Question: I'm looking at MeVisLab's interface for generating views of data and I find that that way of viewing control structures is extremely intuitive.

It is especially the connected boxes I'm liking, is there any kind of framework that supplies this sort of interface. I know it can be done using Qt but beleave it takes ALOT of work.
Does anyone know of frameworks for making this type of gui?
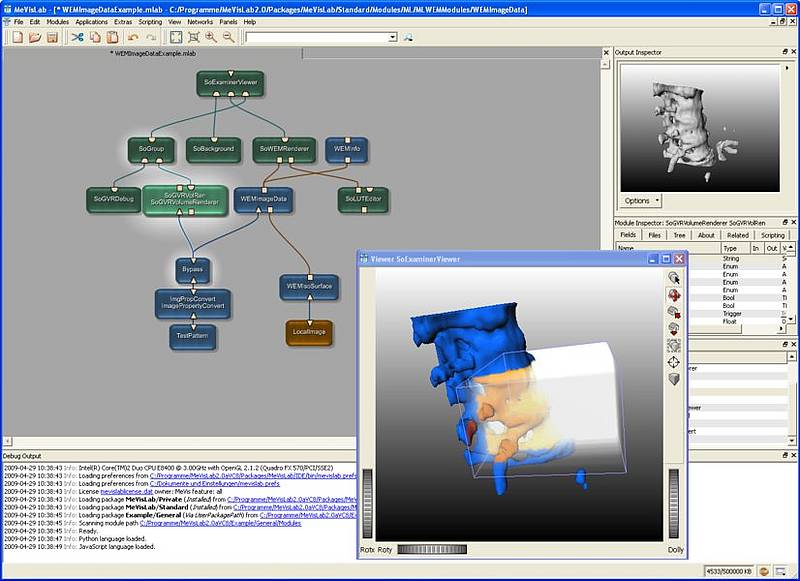
Answer: This is not c++, but i think it covers your problem, so i would suggest <URL>.
Examples:
- <URL>
It is a Java Script library, so the browser would be your GUI. But i really think, that using the browser is a good thing to do. Learning HTML, CSS and Java Script is about as difficult as learning a new GUI framework. You could concentrate on HTML5 and ignore old browsers and maybe use a nice lib like jQuery, which is like the boost of js. Even if your GUI would only work on Firefox you would still support more platforms than most GUI-Toolkits.
You would of course have to embed a small http-server in your c++ code, you could use <URL> for that.
In the end you have used tools that are very reusable and will have a broader applicability than GUI Frameworks.